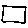
Label: square